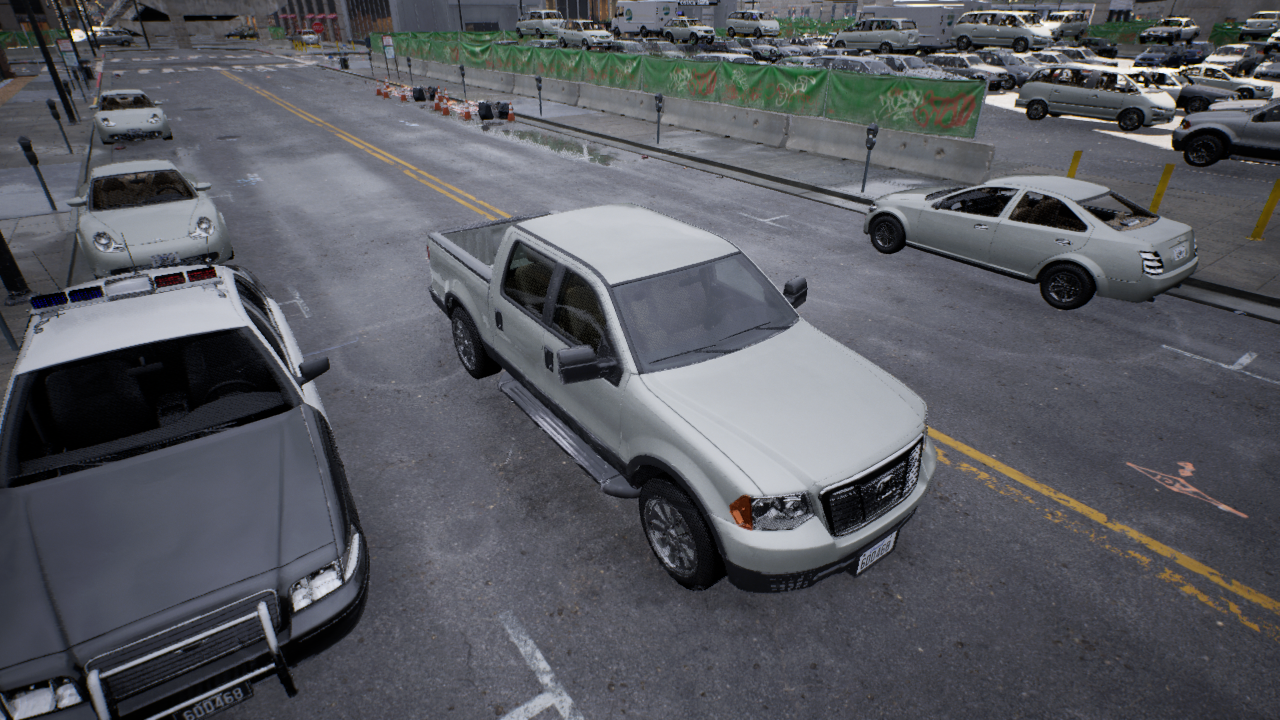
Venue: downtown
Lighting: clear day
Vehicle rig: pickup